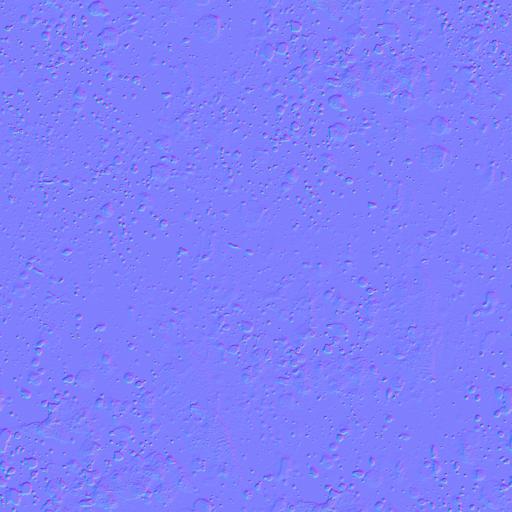
imperfection imperfections stains surface water